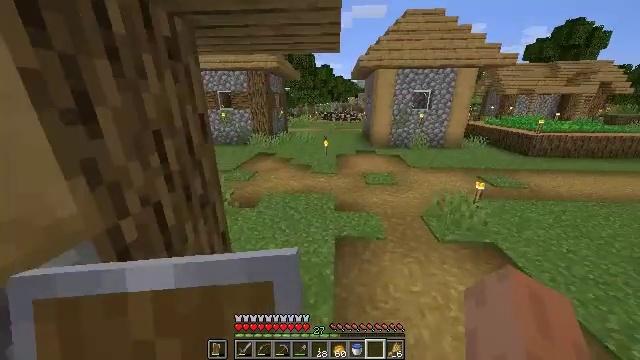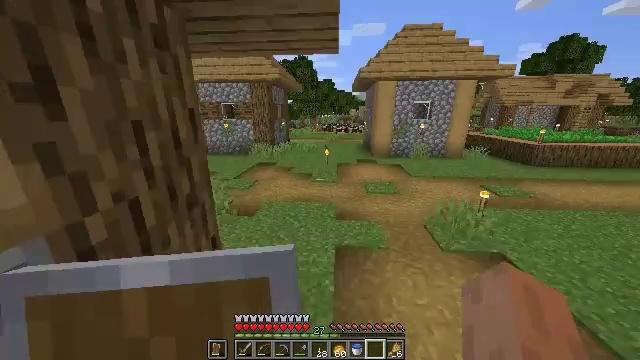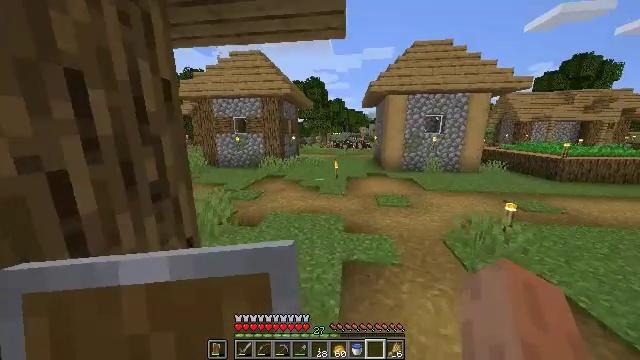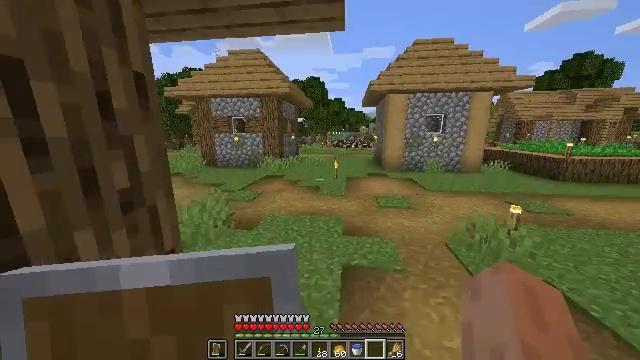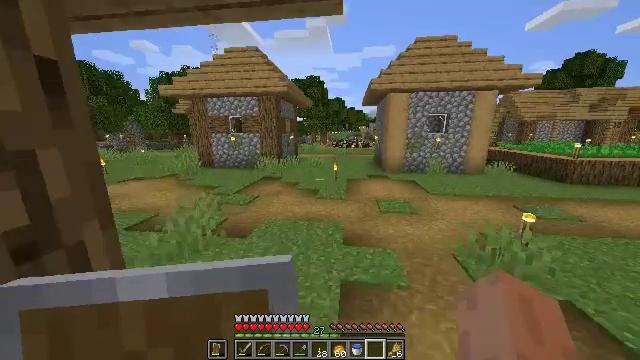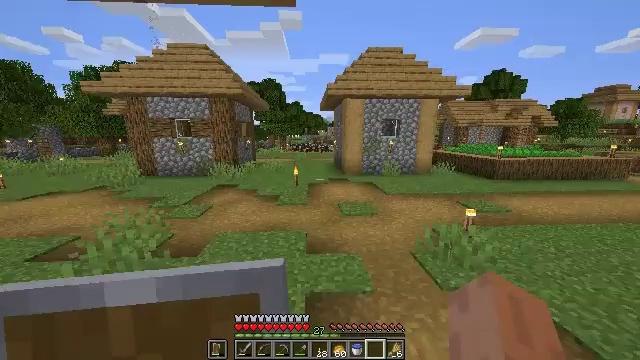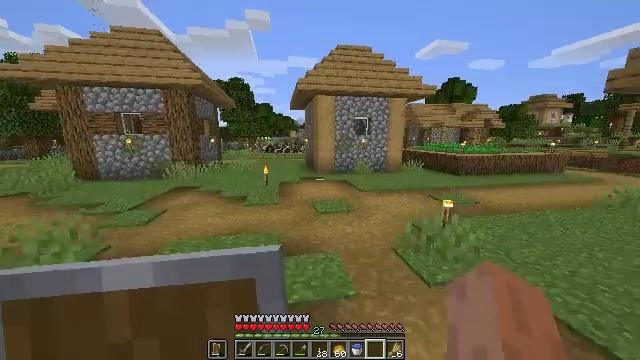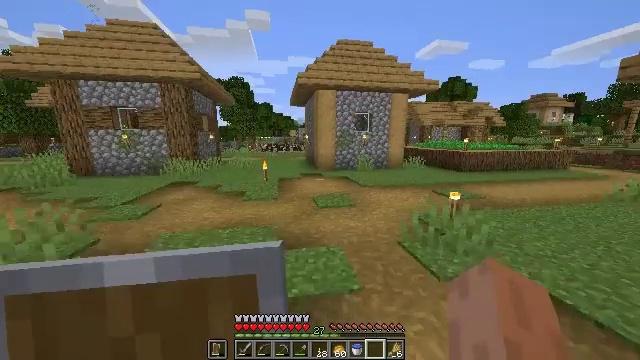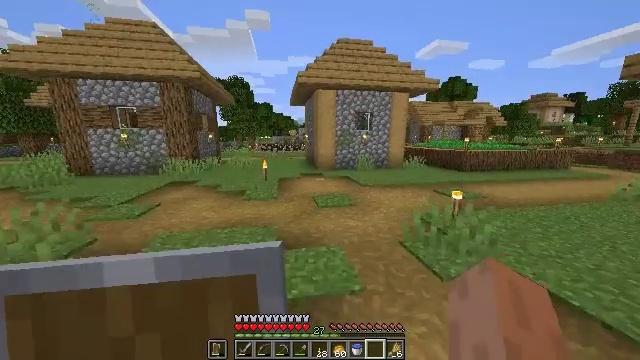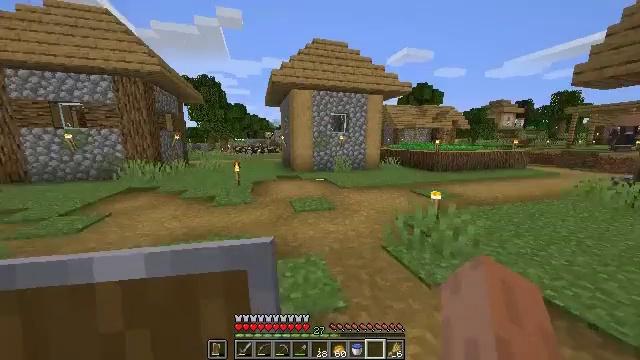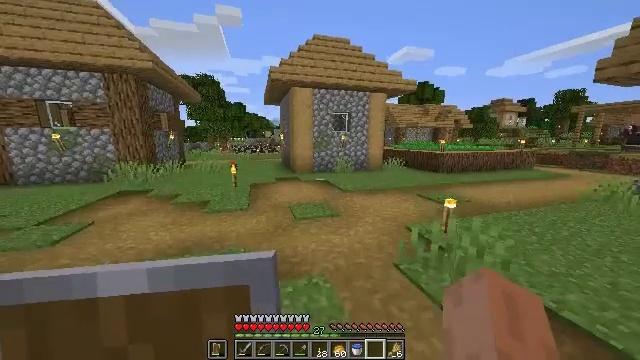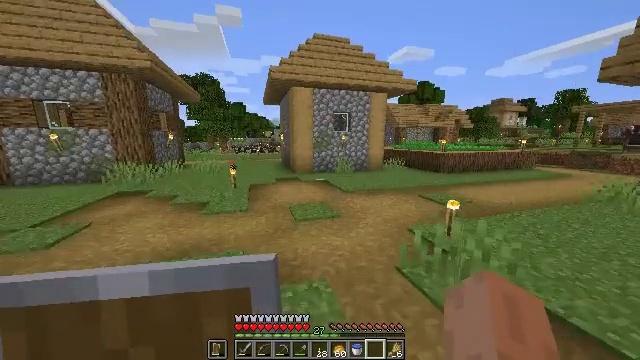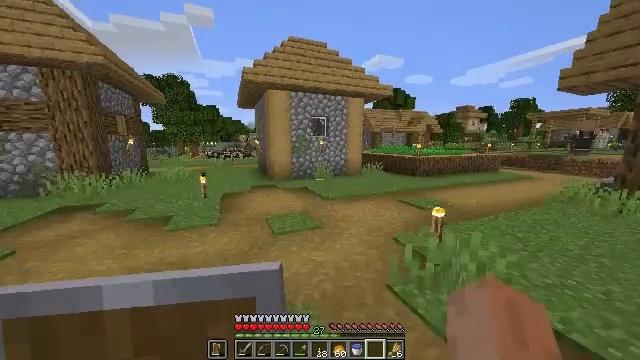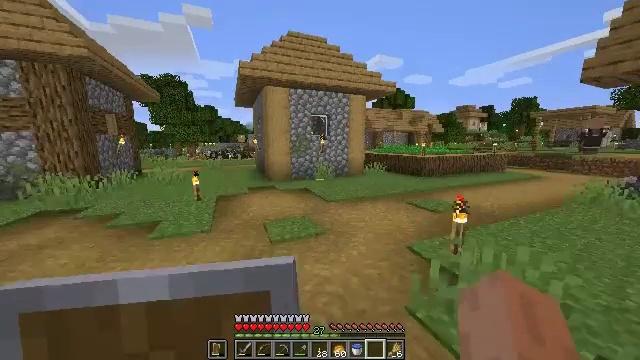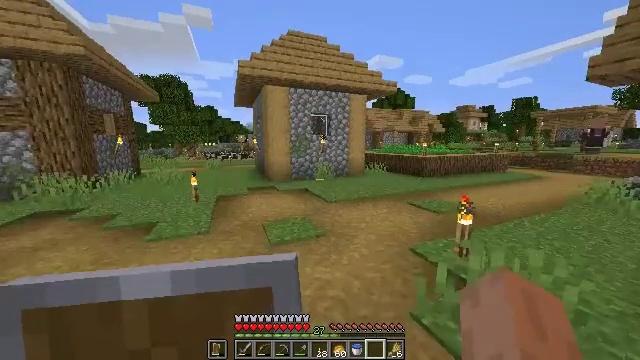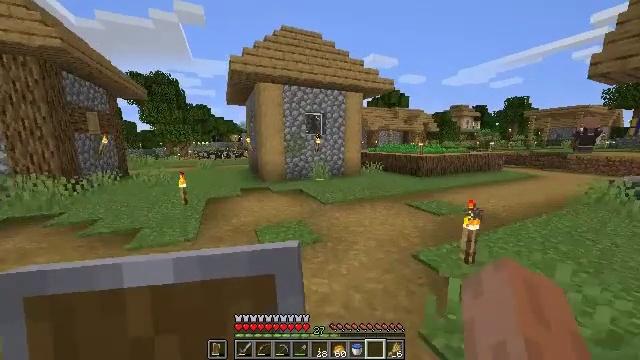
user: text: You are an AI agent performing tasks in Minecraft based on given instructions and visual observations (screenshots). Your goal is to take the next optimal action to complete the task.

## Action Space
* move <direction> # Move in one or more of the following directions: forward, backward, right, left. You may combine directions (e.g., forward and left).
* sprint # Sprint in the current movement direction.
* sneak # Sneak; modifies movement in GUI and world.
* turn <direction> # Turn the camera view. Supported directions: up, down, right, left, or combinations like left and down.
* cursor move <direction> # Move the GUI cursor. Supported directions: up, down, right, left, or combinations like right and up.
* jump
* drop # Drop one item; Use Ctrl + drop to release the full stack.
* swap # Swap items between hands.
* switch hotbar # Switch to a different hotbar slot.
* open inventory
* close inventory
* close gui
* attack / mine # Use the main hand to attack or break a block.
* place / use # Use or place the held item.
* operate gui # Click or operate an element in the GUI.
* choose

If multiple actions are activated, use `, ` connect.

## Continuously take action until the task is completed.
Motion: motion action
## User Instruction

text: Create a glass bottle using three glass blocks.
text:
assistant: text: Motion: move forward, turn up
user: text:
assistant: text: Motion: move forward, turn left and up
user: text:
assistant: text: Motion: move forward, sprint
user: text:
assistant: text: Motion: move forward, sprint
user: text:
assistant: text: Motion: move forward, sprint, turn right and up
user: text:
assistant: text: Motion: move forward, sprint, turn right
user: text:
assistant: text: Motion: move forward, sprint
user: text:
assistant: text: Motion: move forward, sprint
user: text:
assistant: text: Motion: move forward, turn right
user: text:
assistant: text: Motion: move forward
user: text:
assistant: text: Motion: move forward, sprint
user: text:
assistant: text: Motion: move forward, sprint, turn right and up
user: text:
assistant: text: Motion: move forward
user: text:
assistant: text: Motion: move forward
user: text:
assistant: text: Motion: move forward, sprint, turn right
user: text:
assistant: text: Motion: move forward, sprint
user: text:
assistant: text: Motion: move forward
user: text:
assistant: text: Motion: move forward
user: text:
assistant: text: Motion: move forward
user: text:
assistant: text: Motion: move forward, turn right
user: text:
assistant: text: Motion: move forward
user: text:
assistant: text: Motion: move forward
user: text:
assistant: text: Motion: move forward
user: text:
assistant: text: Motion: move forward, sprint
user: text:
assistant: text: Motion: move forward, sprint
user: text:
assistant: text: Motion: move forward, sprint
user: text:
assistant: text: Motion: move forward
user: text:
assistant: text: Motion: move forward, turn right
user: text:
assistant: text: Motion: move forward, turn right
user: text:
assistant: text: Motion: move forward, turn right